Question: I am using Apache Wicket as my webapp framework and I have a following structure:

What I need:
1) The javascript file Rules.js should be loaded and readable for my Custom Java Class Process.java. Because in my Process.java I have something like this:
'''
private String readFile(String filename) throws IOException {
File file = new File("PATH");
//reads the file and returns a string
...
}
'''
2) The Process.java not only reads the file, it also manipulates my Rules.js file for example with json. So the following line should be added to the Rules.js file:
'''
var object = {JSON STRING};
'''
I know how to do this already.
3) After the manipulation of the Rules.js file it should automatically be updated of course.
I tried a lot of things already, but I am missing here something that I cant figure out...
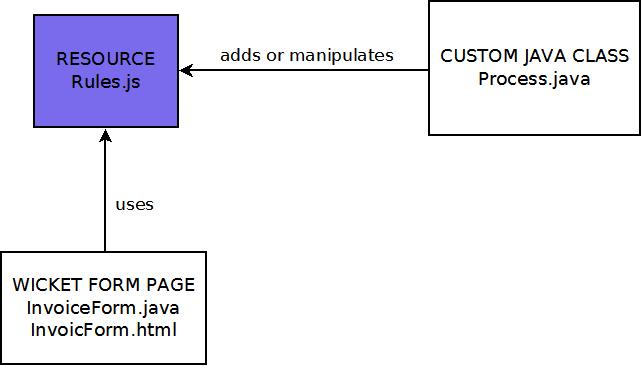
Answer: You can create your own 'IResource' or even use the 'ContextRelativeResource' if you want to keep your 'rules.js' file on the webapp root.
At your 'WebApplication' you have to register the resource as a shared resource:
'''
@Override
public void init() {
super.init();
getSharedResources().add(RULES_RESOURCE_KEY, new ContextRelativeResource(RULES_CONTEXT_FILE));
}
public static ResourceReference getRulesResourceReference() {
return Application.get().getSharedResources().get(Application.class, RULES_RESOURCE_KEY, null, null, null, true);
}
'''
Here an example method that modifies the 'rules.js' file.
'''
public static void changeRules() {
try {
// Get a context URL
URL rules = WebApplication.get()
.getServletContext()
.getResource(RULES_CONTEXT_FILE);
// Update the file
OutputStreamWriter out = new OutputStreamWriter(new FileOutputStream(new File(rules.toURI())));
out.write("var rules="" + Long.toHexString(System.currentTimeMillis()) + "" ");
out.close();
} catch (Exception e) {
throw new WicketRuntimeException(e);
}
}
'''
At your 'HomePage' class or wherever you need update the 'rules.js':
'''
public HomePage(final PageParameters parameters) {
super(parameters);
add(new Link("changerules") {
@Override
public void onClick() {
WicketApplication.changeRules();
}
});
}
'''
At the page that you have your 'Form' add a 'JavaScriptHeaderItem':
'''
@Override
public void renderHead(IHeaderResponse response) {
response.render(
JavaScriptHeaderItem.forReference(WicketApplication.getRulesResourceReference())
);
}
'''
The HTML to run this example if you want to test it:
'''
<html>
<body onload="alert(rules);">
<a wicket:id="changerules" href="#">Change rules files</a>
</body>
</html>
'''
And don't forget to create an initial version of 'rules.js' at your 'webapp' folder.
I think that it's a good idea to update the files in the 'webapp' folder, because the container can replace it for the initial version at redeploy time. So it's better to use your own IResource and put the file in an external folder. Check this <URL> if you need more details.